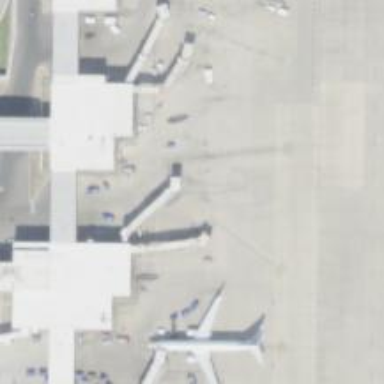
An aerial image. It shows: Airport gate.